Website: apple-inc
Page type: customer-info-address
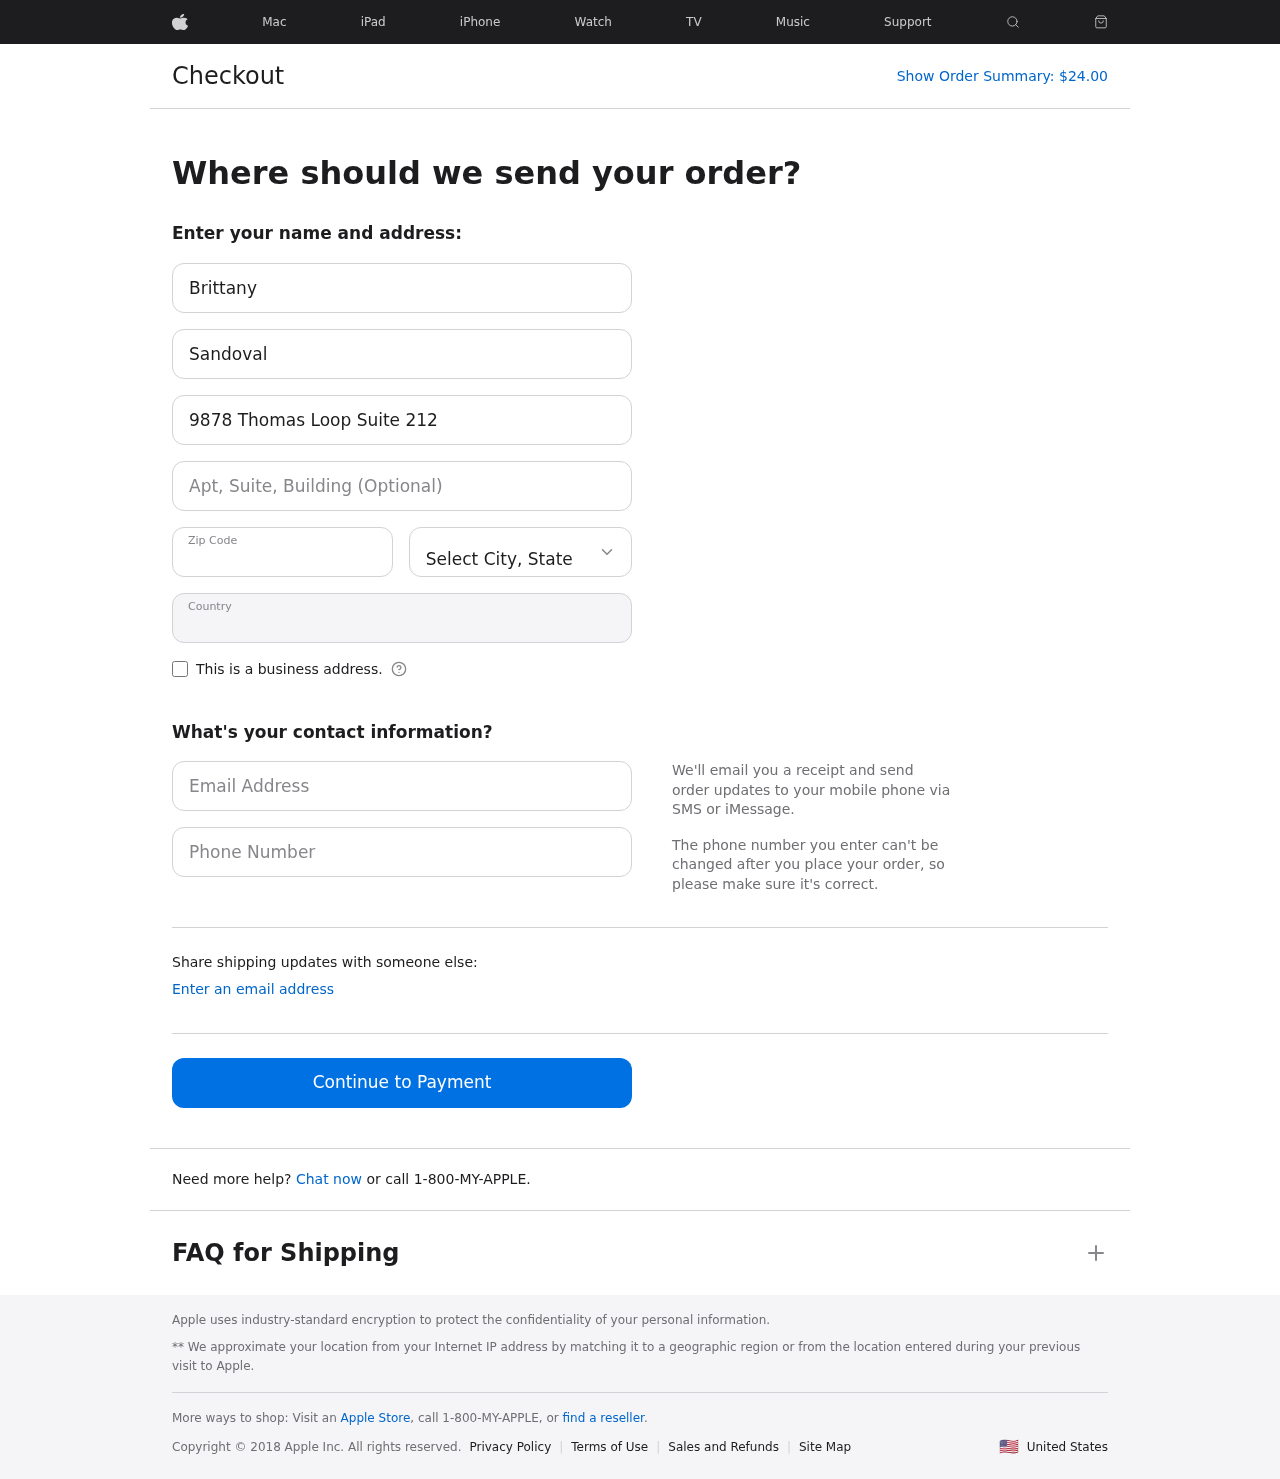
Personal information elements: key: PII_CITY_STATE
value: Mcdanielport, ME
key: PII_COUNTRY
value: United States
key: PII_EMAIL
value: brittany_sandoval@gmail.com
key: PII_FIRSTNAME
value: Brittany
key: PII_LASTNAME
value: Sandoval
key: PII_PHONE
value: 8055136637
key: PII_POSTCODE
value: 21029
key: PII_STREET
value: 9878 Thomas Loop Suite 212
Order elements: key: ORDER_TOTAL
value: $24.00